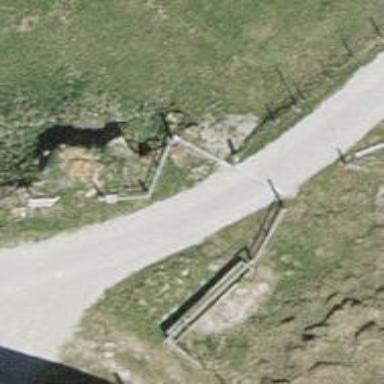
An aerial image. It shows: Gate.